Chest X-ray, PA view. Patient: 59 years old, sex F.
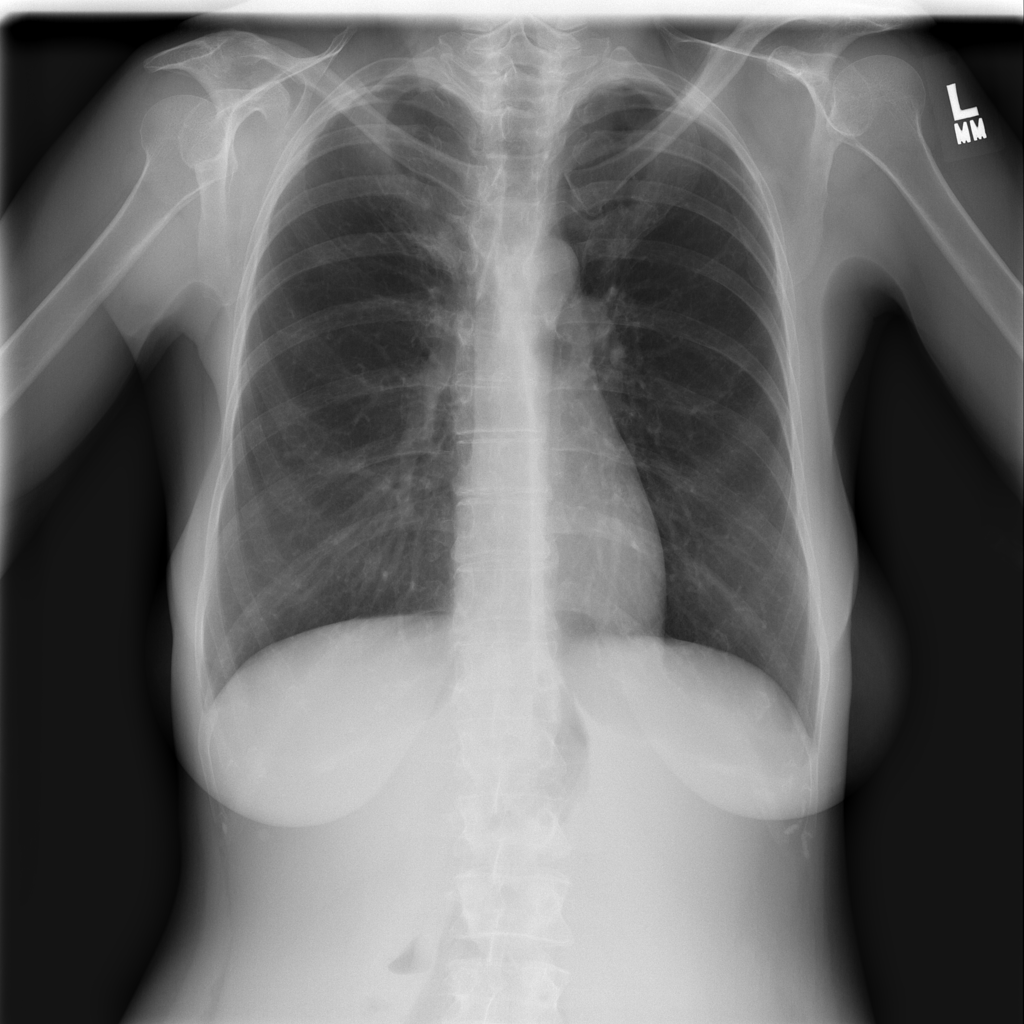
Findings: No Finding